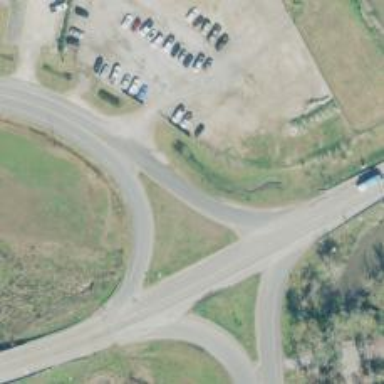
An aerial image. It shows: Secondary link road.